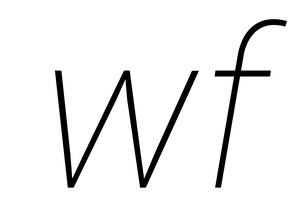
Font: Roboto-Italic_Thin_Italic